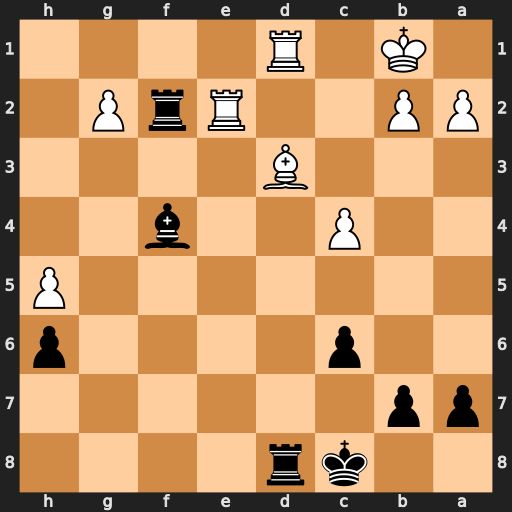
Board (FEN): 2kr4/pp6/2p4p/7P/2P2b2/3B4/PP2RrP1/1K1R4
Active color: b
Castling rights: -
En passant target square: -
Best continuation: Rxd3 Re8+ Kd7 Rxd3+ Kxe8